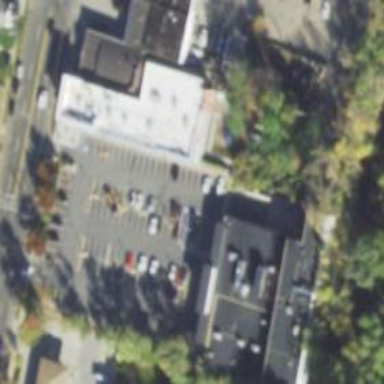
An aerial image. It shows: Retail building.